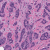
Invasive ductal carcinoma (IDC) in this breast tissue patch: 1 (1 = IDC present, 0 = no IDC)